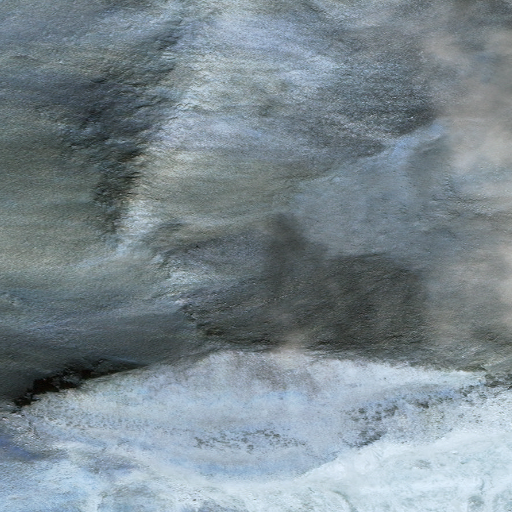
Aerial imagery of mountain in Alaska named Mount Juhle containing only unknown